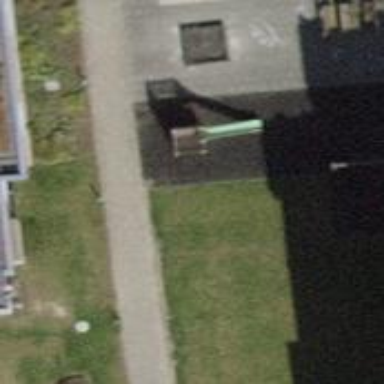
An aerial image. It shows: Playground featuring slide.